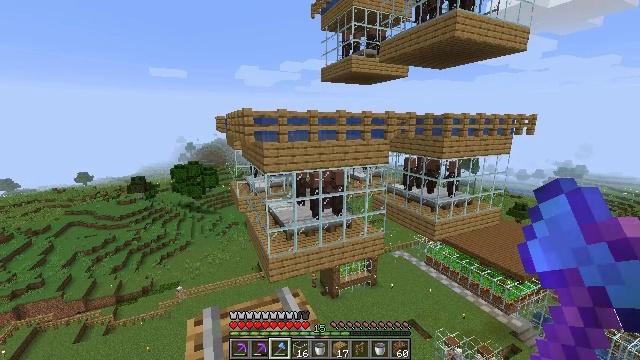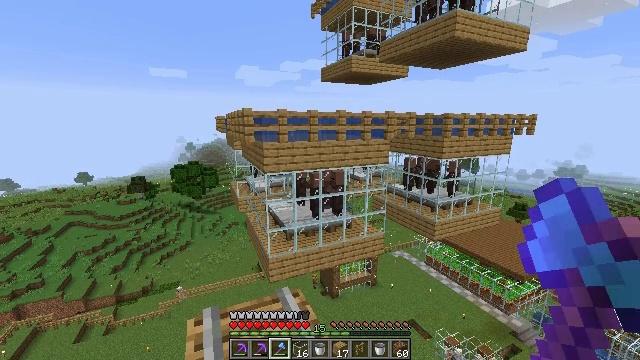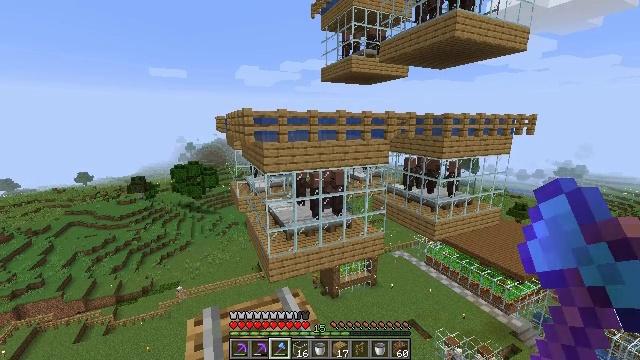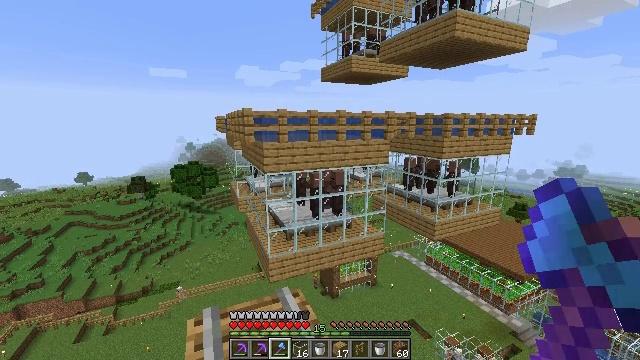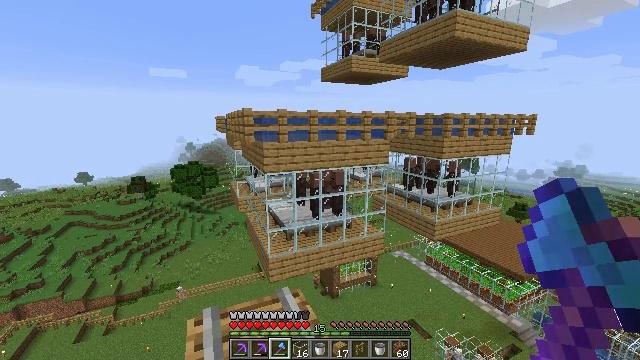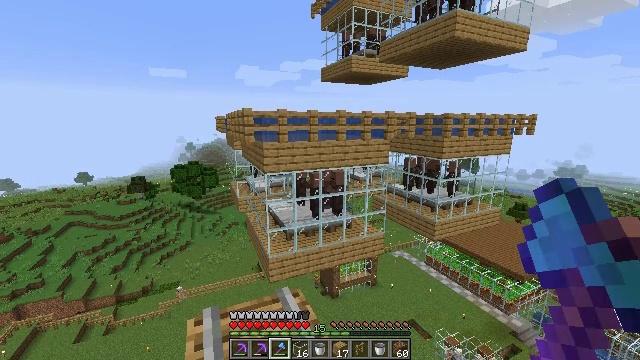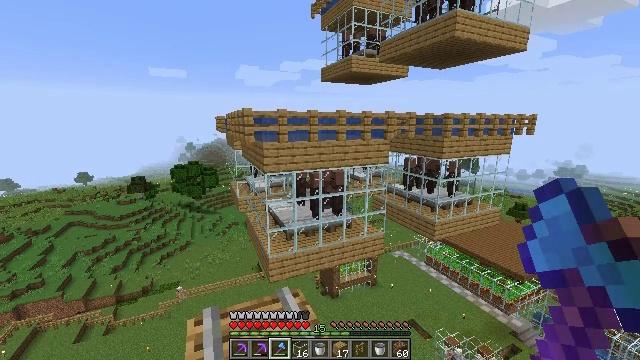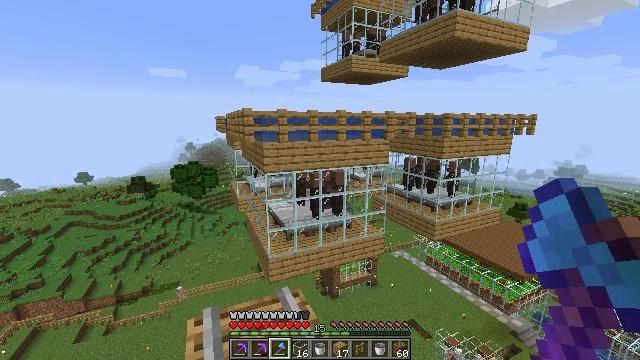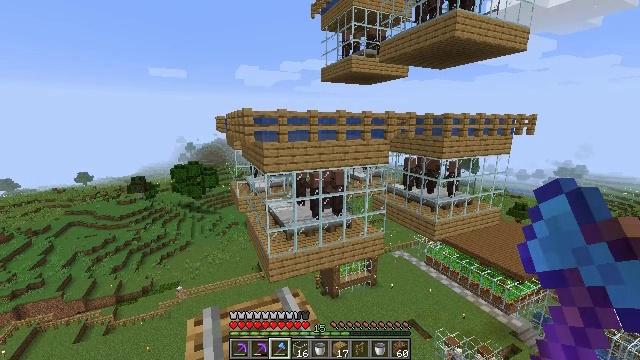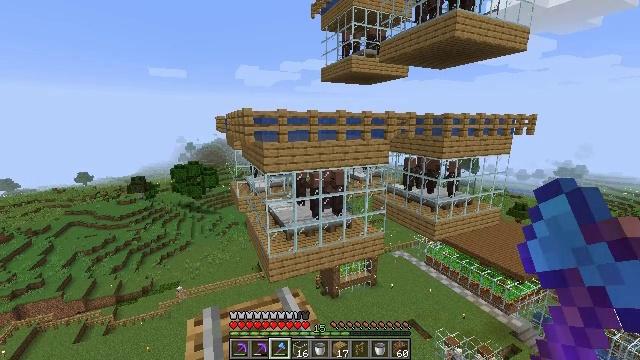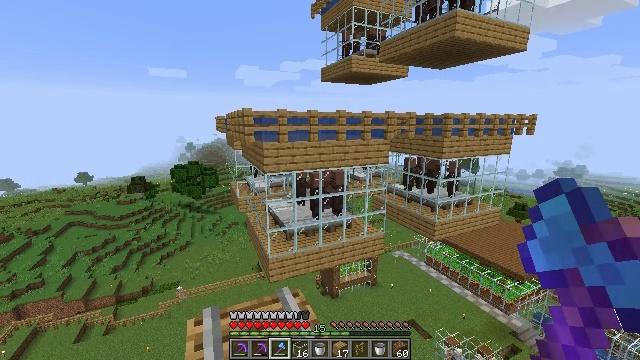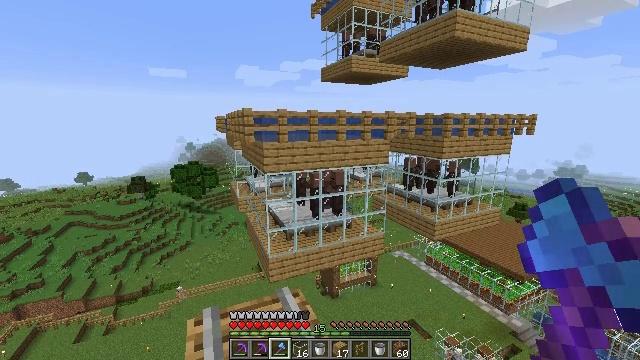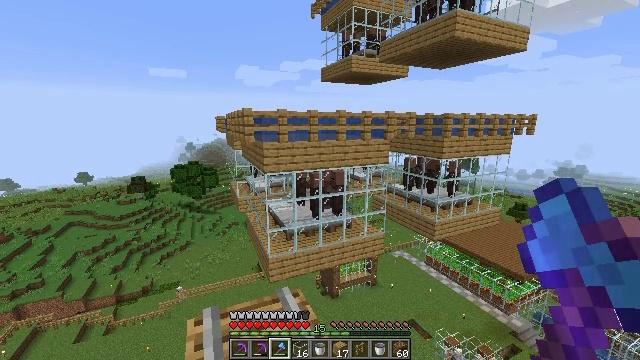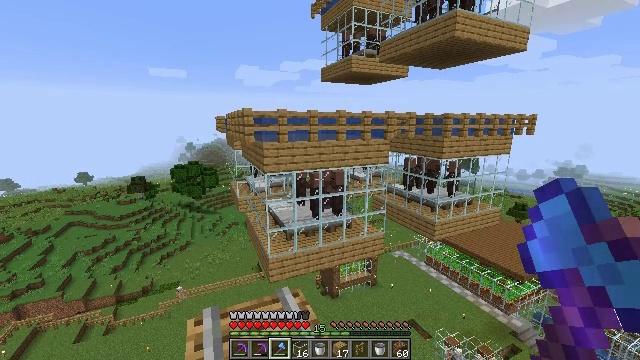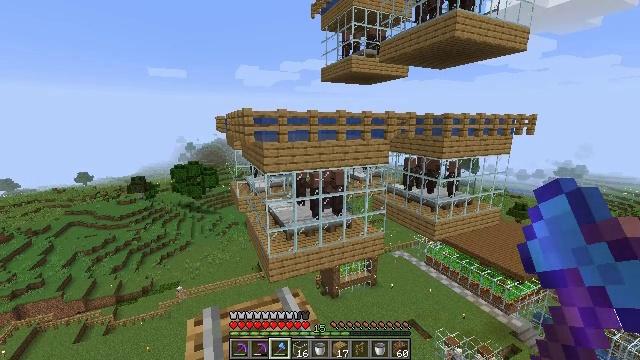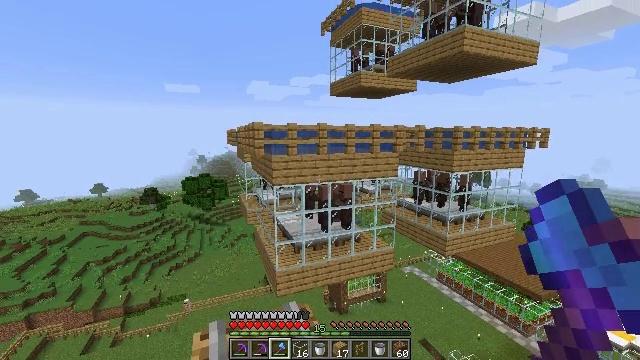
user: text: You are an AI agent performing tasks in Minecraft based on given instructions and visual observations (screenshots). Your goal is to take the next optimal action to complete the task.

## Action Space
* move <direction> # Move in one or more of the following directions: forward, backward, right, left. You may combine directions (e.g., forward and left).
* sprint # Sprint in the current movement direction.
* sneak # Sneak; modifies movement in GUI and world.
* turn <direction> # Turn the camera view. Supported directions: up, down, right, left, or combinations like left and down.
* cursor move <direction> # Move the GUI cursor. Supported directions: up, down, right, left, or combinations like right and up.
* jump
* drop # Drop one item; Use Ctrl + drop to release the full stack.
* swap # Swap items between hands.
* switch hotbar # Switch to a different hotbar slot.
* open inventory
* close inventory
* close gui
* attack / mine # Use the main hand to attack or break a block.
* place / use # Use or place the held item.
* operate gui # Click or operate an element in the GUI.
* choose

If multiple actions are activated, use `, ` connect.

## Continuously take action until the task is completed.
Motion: motion action
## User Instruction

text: Break the rail off the ground.
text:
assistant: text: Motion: no_op
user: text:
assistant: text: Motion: no_op
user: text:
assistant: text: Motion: no_op
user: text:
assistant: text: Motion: no_op
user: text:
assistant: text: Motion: no_op
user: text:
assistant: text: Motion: no_op
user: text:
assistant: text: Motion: no_op
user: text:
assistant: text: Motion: no_op
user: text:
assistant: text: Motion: no_op
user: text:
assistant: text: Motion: no_op
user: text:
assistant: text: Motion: no_op
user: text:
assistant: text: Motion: no_op
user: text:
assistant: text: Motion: no_op
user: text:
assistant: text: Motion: no_op
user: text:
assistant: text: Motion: turn left and up
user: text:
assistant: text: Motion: turn left and up
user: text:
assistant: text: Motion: no_op
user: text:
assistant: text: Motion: turn left and down
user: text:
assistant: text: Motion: turn left and down
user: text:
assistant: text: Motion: turn left and down
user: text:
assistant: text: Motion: no_op
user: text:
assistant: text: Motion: no_op
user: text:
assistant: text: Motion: no_op
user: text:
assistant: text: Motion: no_op
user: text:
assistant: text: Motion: no_op
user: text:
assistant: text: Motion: no_op
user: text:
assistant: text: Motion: turn right
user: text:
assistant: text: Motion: turn right
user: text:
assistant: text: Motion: no_op
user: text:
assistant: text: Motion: no_op